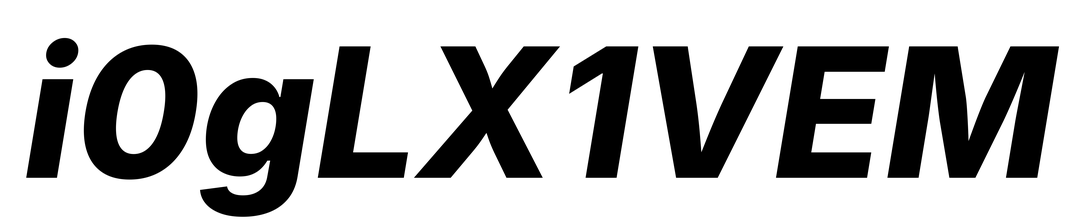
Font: Inter-Italic_ExtraBold_Italic